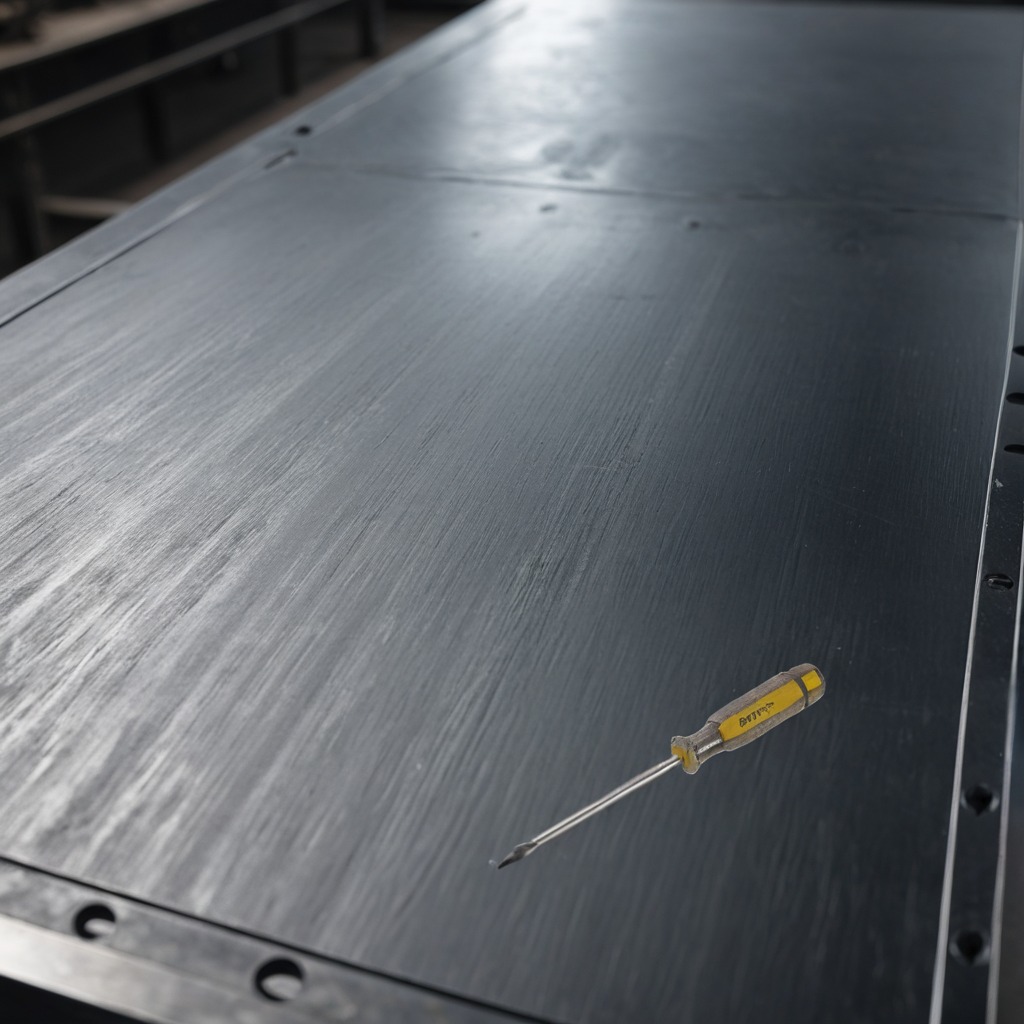
A screwdriver is lying on a cold steel table in a mining workshop.